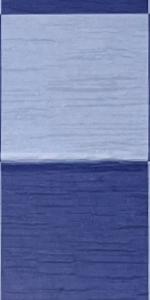
Label: Empty